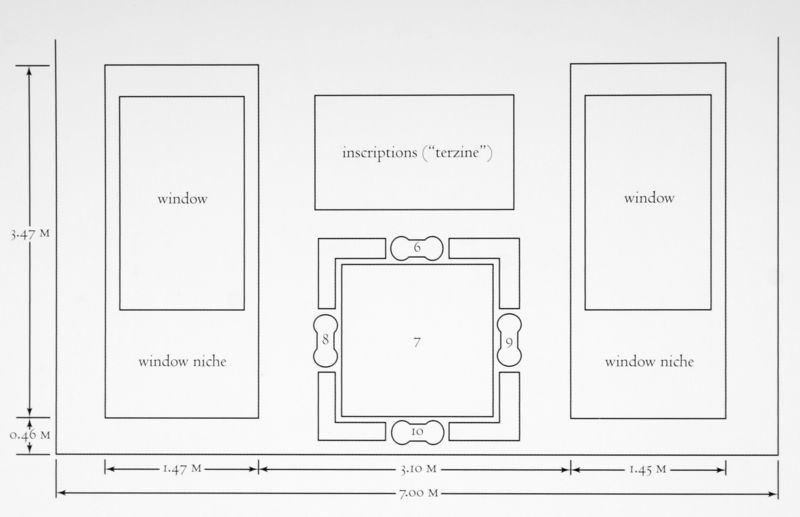
Titel: Verteilung der "vita illustrata" des jungen Taddeo in der Sala del Disegno - Ostwand - Malerei - aemula naturae - "militia"
Künstler: Federico Zuccari
Standort: Rom
Institution: Palazzo Zuccari
Schlagwörter: gemälde, weiß, fenster, licht, schwarz, skizze, säulen, zeichnung, masse, wand, architektur, rahmen, kirche, schrift, mauer, linien, bühnenbild, wohnung, zahlen, gerade, galerie, rechtecke, nische, höhe, rechteck, draufsicht, räume, entwurf, geometrisch, einfarbig, plan, niesche, pfeil, design, geometrie, quadrat, englisch, pfeile, grundriss, aufriss, maßstab, bauzeichnung, bauplan, architekt, länge, skala, abmessungen, projekt, niche, planung, meter, fensterung, abstand, größe, klammern, breite, planskizze, inscriptions, window, 6, 4, terzine, zahlne, 0, cm, quadratsich, template, window niche, pc, hähe